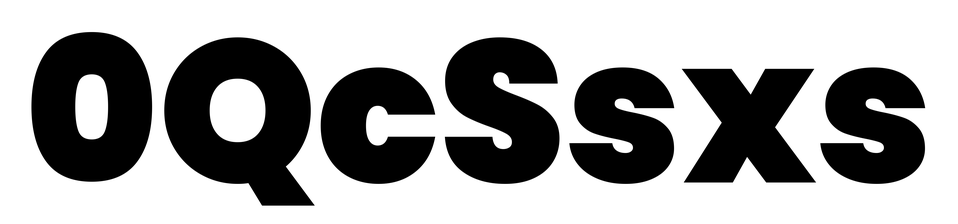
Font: Poppins-Black